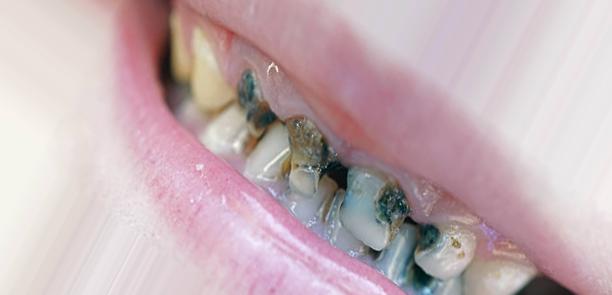
Condition: Caries